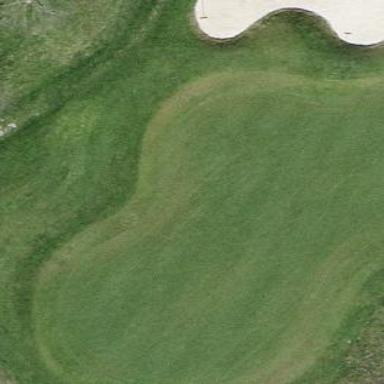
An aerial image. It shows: Golf green.